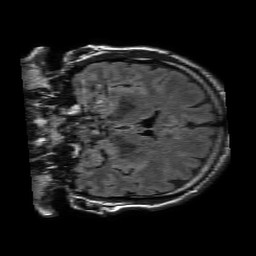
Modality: FLAIR
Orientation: coronal
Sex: male
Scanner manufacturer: philips
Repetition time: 11 s
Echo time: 0.125 s